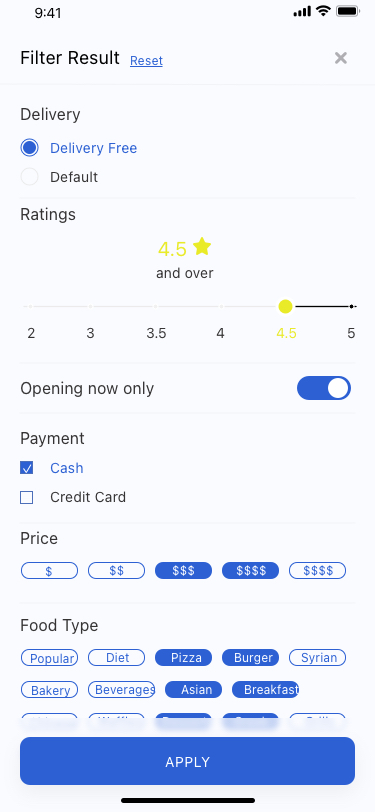
Text in this UI design:
Filter Result
Reset
Delivery

Delivery Free
Default
Ratings

and over
2
3
3.5
4
4.5
5
4.5
Opening now only
Payment
Cash
Credit Card
✓
Price
$
$$
$$$
$$$$
$$$$
Food Type
Popular
Diet
Pizza
Burger
Syrian
Bakery
Beverages
Asian
Breakfast
Chinese
Waffles
Desserts
Greek
Grills
Healthy
Indian
Italian
Japanese
APPLY